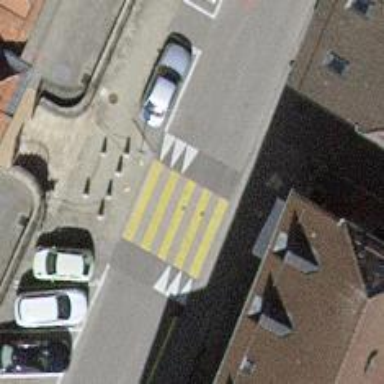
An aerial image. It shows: Marked crossing on the road.